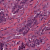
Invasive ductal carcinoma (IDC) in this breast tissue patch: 1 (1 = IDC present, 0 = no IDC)